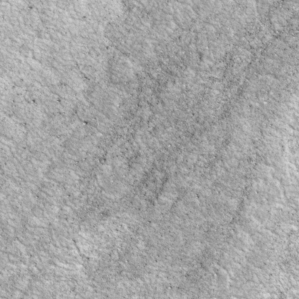
Label: non_frost